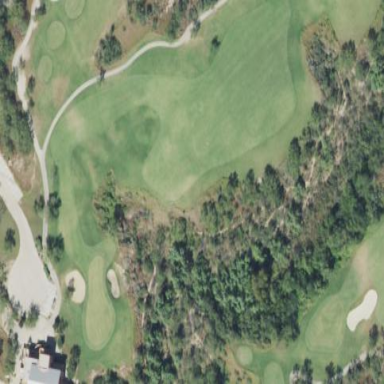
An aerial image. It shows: Golf rough area.